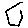
Label: hexagon